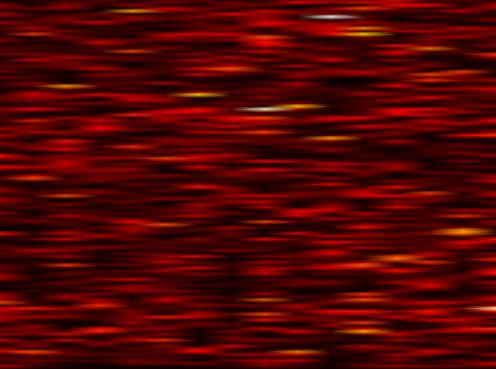
Label: OFDM